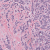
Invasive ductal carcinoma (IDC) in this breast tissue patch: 1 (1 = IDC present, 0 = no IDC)